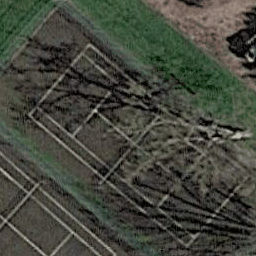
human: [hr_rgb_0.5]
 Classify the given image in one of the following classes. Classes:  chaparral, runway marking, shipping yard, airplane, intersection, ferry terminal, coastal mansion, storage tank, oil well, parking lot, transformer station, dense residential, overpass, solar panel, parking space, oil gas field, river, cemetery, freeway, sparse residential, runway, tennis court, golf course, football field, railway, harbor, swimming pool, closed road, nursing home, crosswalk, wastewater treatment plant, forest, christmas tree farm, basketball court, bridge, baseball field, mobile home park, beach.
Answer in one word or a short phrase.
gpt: tennis court